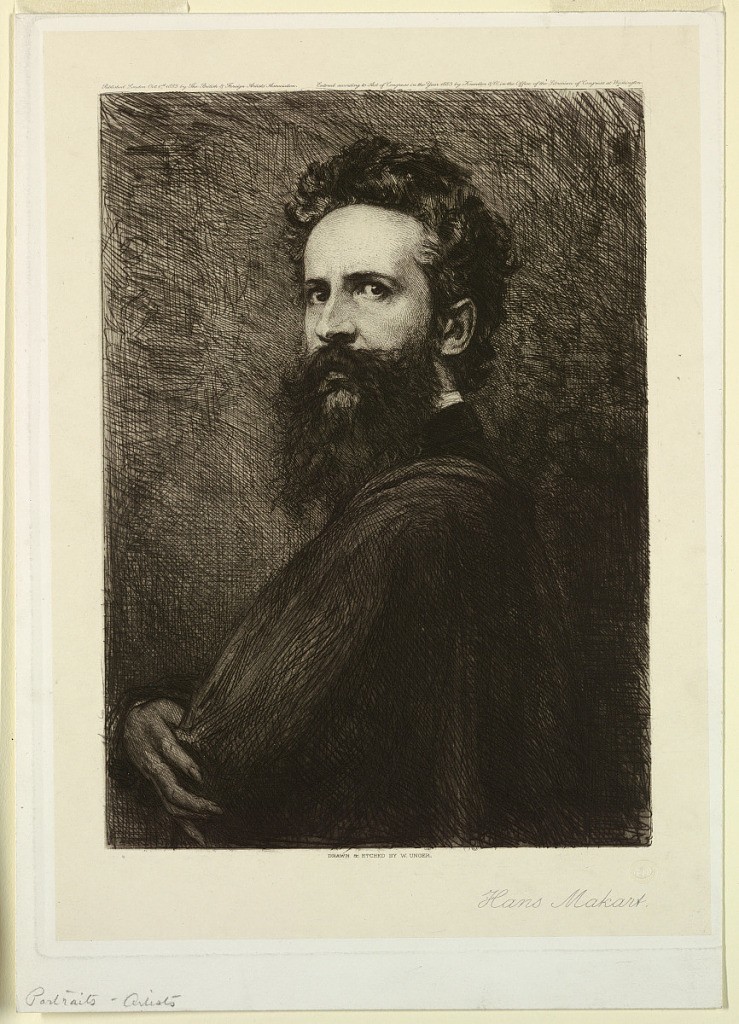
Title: Portrait of Hans Makart
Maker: William Unger, German, 1837 - 1932
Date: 1883
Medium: Etching on paper
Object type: Print
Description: Half-length portrait of the Austrian painter, Hans Makart (1840-1884), seen turned to the left, his gaze directed frontally. His arms are folded across his chest, and he wears a full beard. Sitter's name below, and at top, publisher's name.